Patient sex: M
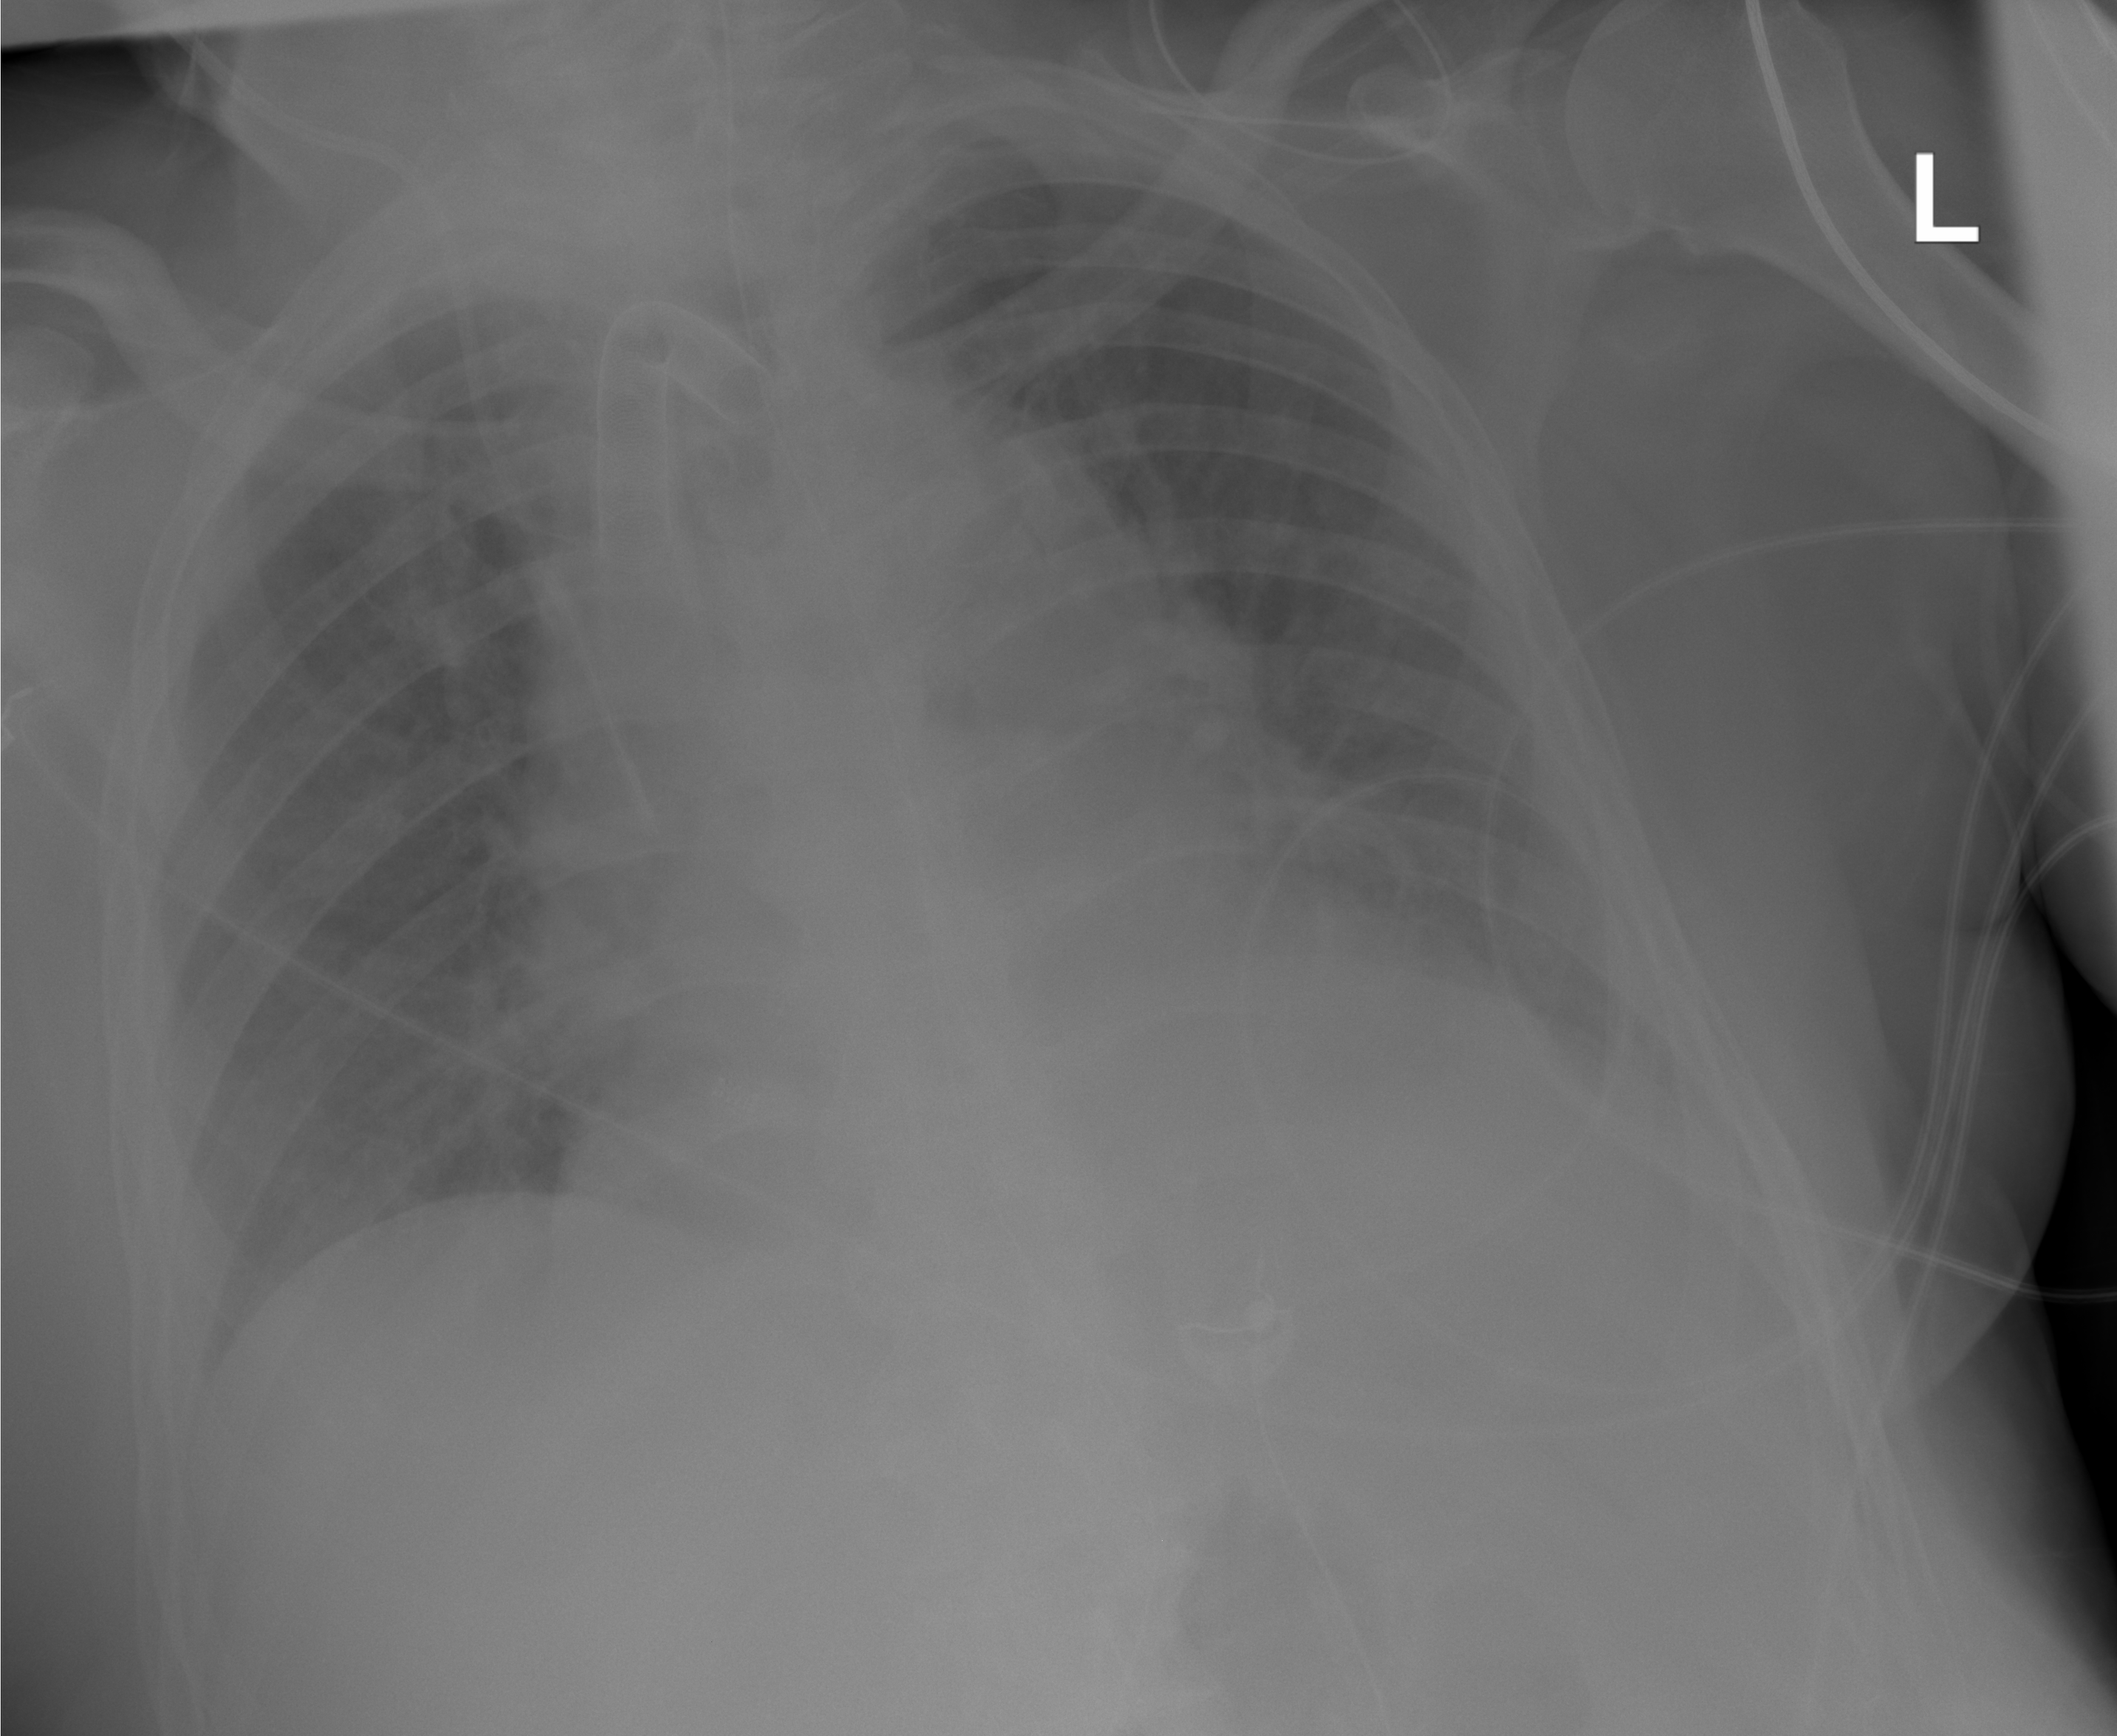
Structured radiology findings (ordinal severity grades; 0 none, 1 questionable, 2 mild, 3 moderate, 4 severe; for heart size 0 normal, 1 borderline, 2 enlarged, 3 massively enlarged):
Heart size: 3
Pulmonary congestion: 1
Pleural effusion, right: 1
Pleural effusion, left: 2
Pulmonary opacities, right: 2
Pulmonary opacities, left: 2
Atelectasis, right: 2
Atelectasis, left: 2